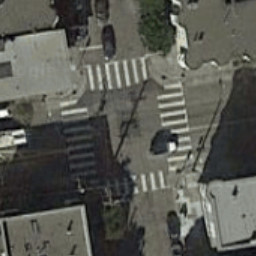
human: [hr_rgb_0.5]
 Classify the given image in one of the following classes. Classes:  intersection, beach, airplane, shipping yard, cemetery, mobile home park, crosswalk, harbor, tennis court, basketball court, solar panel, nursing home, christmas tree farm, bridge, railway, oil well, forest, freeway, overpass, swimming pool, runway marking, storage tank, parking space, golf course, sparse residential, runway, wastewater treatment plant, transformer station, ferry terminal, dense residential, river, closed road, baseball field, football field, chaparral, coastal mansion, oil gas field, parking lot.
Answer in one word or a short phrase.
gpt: crosswalk